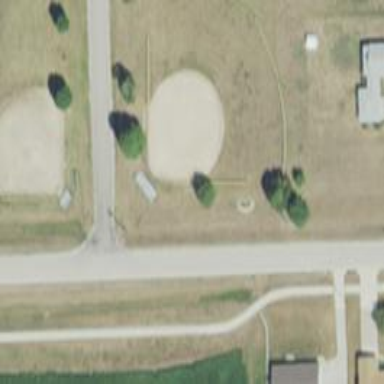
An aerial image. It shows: Baseball pitch for leisure land activities.